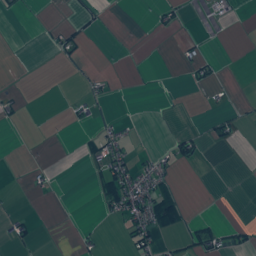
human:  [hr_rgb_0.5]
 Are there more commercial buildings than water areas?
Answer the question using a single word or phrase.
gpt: no

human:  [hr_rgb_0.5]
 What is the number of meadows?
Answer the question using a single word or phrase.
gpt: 6

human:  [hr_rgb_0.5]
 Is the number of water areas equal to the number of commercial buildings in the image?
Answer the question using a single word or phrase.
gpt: no

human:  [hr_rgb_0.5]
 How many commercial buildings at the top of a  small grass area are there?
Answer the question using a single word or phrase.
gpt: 6

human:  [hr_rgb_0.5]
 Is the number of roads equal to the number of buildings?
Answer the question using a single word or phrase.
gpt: no

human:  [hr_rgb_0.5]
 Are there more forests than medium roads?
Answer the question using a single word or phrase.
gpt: yes

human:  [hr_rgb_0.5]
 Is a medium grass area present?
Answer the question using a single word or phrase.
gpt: yes

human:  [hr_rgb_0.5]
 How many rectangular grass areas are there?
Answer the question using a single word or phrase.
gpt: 16

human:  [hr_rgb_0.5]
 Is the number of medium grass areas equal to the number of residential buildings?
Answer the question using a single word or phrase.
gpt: no

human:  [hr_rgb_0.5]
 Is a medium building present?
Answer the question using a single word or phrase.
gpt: yes

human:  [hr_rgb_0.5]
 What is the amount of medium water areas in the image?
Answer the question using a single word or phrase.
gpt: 8

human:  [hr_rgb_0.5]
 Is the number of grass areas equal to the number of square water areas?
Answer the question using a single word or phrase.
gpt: no

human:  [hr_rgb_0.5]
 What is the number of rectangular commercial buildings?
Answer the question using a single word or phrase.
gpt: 2

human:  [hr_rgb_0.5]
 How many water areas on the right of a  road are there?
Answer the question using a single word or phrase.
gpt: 34

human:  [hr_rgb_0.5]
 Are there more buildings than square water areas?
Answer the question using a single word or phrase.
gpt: yes

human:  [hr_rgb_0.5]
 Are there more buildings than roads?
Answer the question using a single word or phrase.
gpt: yes

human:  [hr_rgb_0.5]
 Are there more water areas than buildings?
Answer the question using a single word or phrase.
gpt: no

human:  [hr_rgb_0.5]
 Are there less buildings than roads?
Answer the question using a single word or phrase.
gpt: no

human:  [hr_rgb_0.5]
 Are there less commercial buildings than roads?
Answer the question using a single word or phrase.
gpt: yes

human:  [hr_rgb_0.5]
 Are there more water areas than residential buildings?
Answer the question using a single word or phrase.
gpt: no

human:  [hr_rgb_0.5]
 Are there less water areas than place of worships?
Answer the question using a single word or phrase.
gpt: no

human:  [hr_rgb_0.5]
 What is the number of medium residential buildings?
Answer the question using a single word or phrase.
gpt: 9

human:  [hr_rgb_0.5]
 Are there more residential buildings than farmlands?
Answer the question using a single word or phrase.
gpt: yes

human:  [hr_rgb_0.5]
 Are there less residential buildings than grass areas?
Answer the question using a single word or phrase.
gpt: no

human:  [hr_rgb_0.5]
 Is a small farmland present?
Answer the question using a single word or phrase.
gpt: no

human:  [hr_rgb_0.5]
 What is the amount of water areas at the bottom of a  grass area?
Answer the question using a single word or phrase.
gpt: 33

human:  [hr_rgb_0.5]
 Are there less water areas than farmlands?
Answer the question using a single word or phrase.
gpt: yes

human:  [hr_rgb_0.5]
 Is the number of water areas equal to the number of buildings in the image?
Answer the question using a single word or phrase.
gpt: no

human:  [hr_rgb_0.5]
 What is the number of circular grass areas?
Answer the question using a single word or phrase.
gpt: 0

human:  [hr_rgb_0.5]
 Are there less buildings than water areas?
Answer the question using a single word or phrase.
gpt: no

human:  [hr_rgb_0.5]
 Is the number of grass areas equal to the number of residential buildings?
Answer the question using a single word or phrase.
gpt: no

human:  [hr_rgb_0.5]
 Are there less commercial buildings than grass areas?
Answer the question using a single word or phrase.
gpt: yes

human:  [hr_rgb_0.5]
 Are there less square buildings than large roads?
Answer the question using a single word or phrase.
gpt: no

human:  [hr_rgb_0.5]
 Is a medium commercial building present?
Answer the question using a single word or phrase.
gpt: yes

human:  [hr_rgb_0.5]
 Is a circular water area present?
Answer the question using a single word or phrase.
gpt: no

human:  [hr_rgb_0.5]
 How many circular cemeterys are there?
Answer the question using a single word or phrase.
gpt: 0